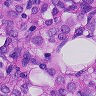
Metastatic tissue present: yes